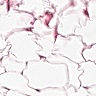
Metastatic tissue present: no